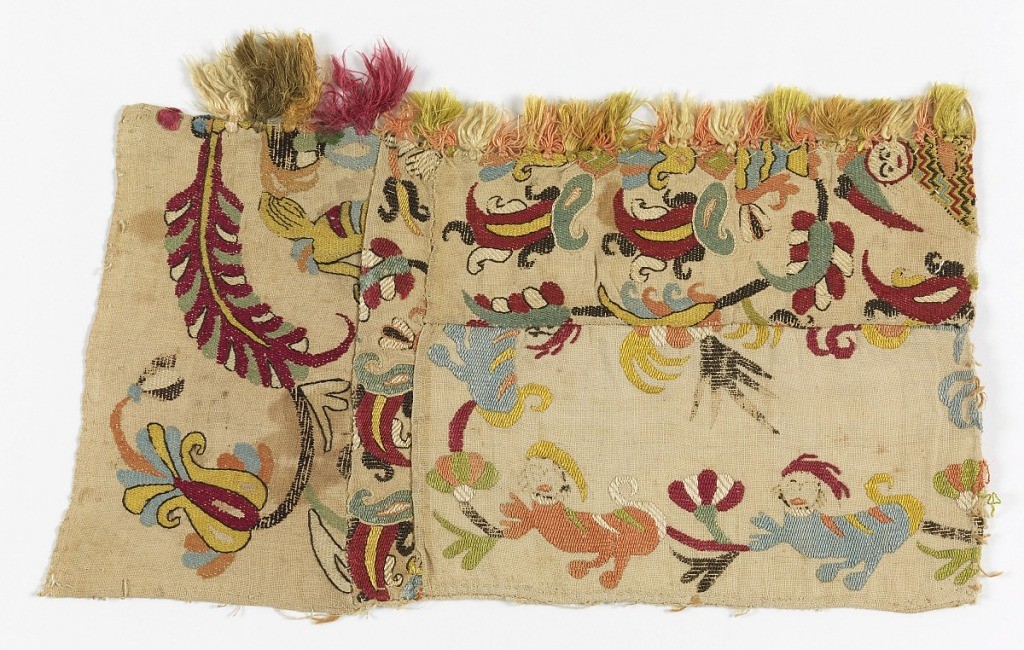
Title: Fragment
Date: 19th century
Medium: silk on linen Technique: embroidered
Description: Fragment showing fantastic animals, flowers and a human figure in multicolored silk on a natural ground.